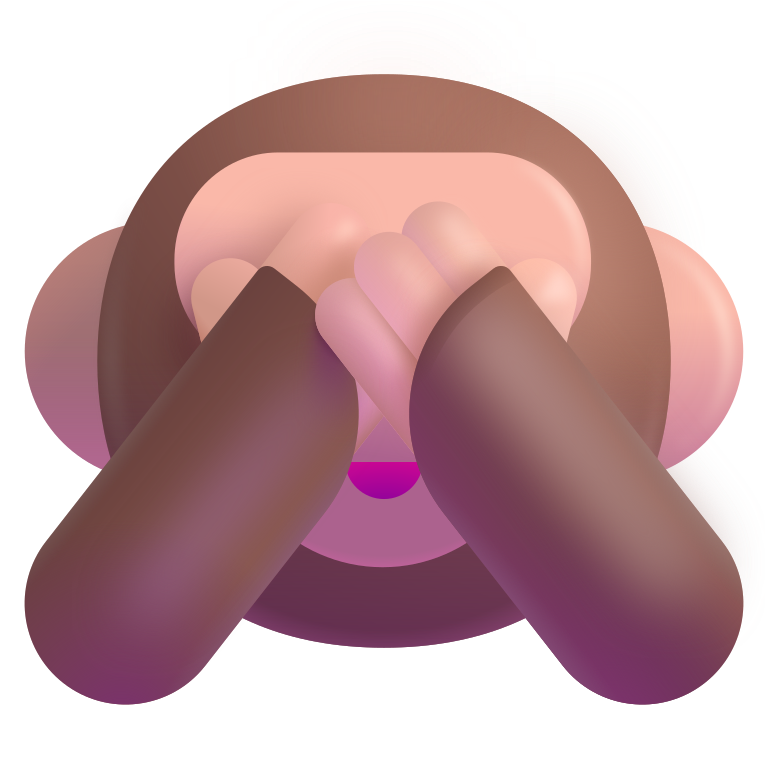
see no evil monkey color